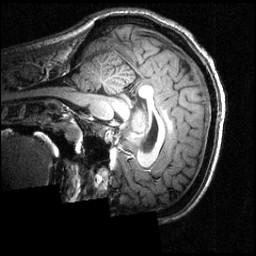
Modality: T1w
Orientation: sagittal
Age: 21
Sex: male
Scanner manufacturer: siemens
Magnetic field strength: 3.951 T
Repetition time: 1.5 s
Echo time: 0.00335 s